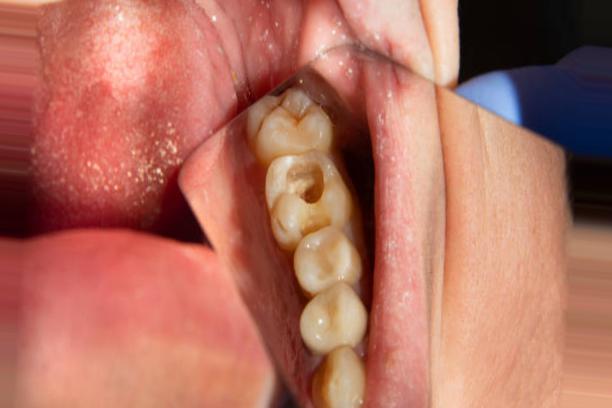
Condition: Caries